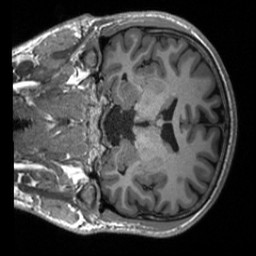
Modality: T1w
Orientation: coronal
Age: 26
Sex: male
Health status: healthy
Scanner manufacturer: siemens
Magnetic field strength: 3 T
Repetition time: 2 s
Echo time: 0.00232 s